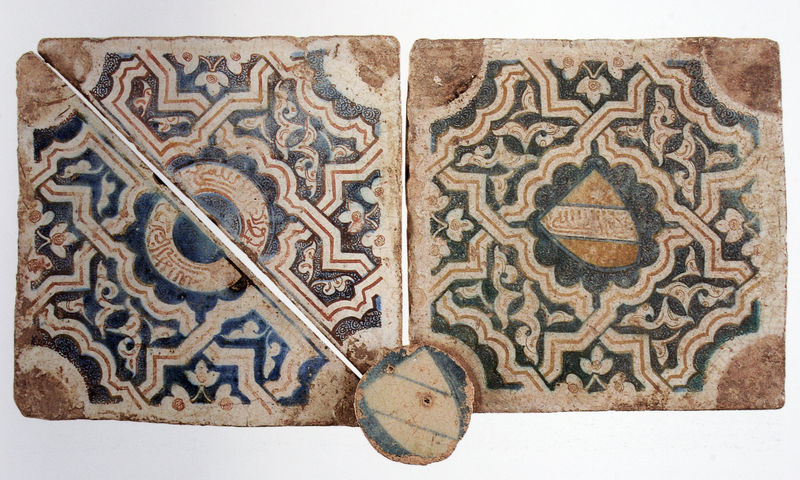
Titel: Fliesenkomposition
Standort: Granada
Institution: Museo de la Alhambra
Schlagwörter: blau, blätter, wasser, weiß, dreieck, gelb, grün, ocker, blume, blumen, braun, holz, marmor, orange, schwarz, zeichen, blüte, blüten, rot, beige, muster, ornament, alt, wand, stein, kirche, boden, gold, kreis, ofen, rund, keramik, ranken, ton, schrift, wellen, zwei, fußboden, abstrakt, formen, linien, inschrift, ornamente, gestreift, platte, schriftzeichen, foto, schild, buch, kreuz, moschee, orient, orientalisch, stern, form, fliesen, fliese, kachel, kacheln, mosaik, photo, ornamental, römer, wappen, diagonal, kaputt, arabisch, verschlungen, mittelalter, rechteckig, platten, viereckig, verzeirung, verbunden, fotographie, glasur, dreieckig, quadrat, viereck, arabien, islam, osmanisch, majolika, steinplatten, labyrinth, riss, hebräisch, gebrochen, wellenlinien, geteilt, flesen, verziehrungen, handbemalt, blaue moschee, gekittet, wappenschild, dekorum, ornemant, ornamentiert, abrabisch, pornamente, wppen, quadreat, johnnisber, johannisberg, balur, majola, fleise, er mrot